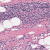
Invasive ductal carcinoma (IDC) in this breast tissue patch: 0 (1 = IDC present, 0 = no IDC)